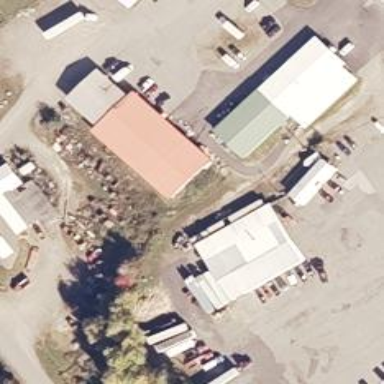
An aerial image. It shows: Commercial building.